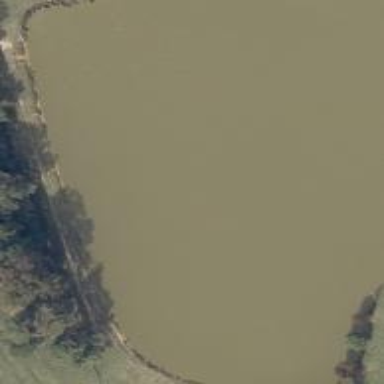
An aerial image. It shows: Dam along waterway.